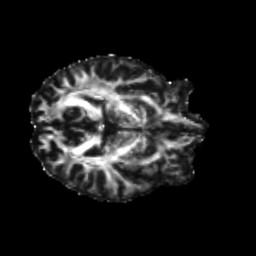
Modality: FA
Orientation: axial
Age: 24
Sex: male
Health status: healthy
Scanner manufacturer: siemens
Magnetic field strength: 3 T
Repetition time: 8.6 s
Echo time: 0.095 s